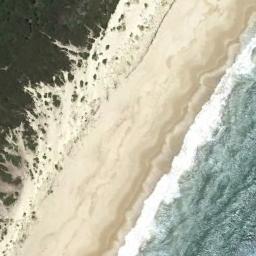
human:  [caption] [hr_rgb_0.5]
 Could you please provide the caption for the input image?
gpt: The beach is surrounded by blue water and waves of waves and green grass .

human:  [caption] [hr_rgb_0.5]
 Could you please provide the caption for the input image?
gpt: The sea is blue by the beach .

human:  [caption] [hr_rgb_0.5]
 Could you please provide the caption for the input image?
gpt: The beach with white sand and the land next to the beach is covered with some green plants .

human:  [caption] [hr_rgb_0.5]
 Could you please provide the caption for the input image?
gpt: The beach consists of blue seawater and a yellow coast with sparse green plants .

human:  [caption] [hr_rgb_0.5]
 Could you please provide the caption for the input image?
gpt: The grass is beside the beach .